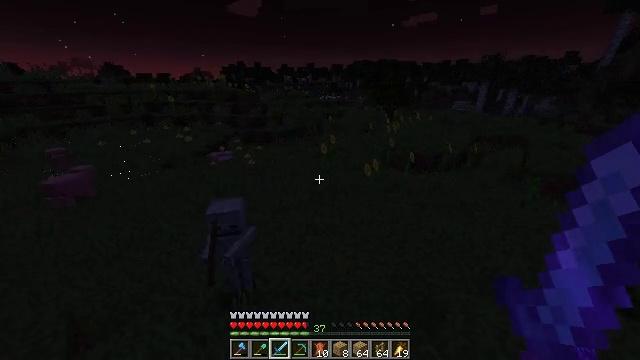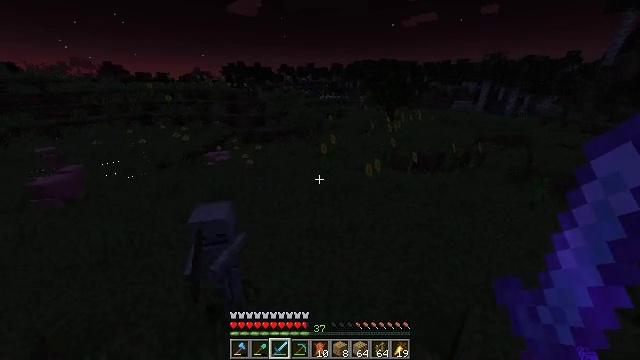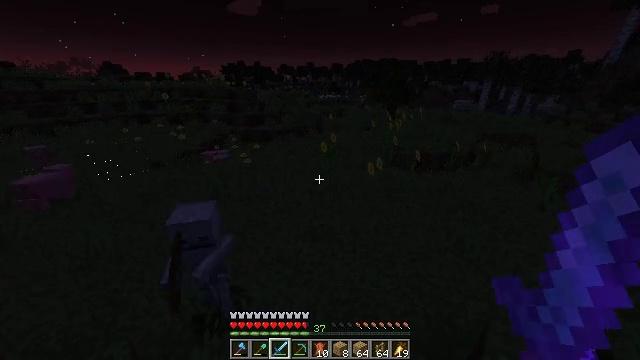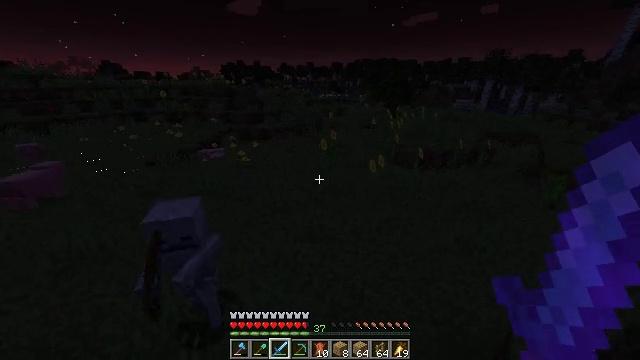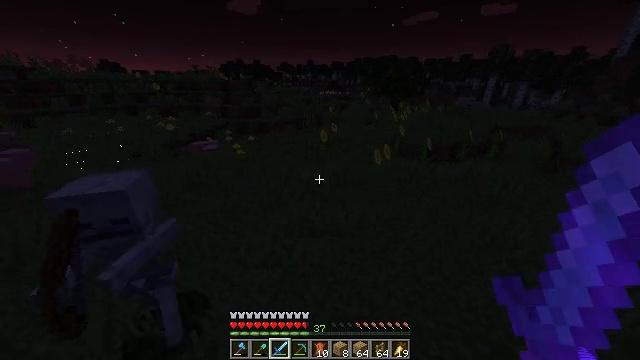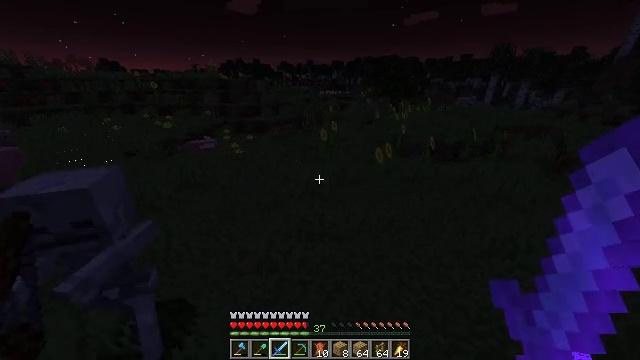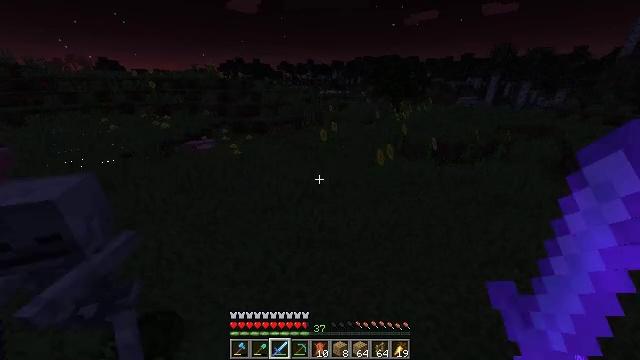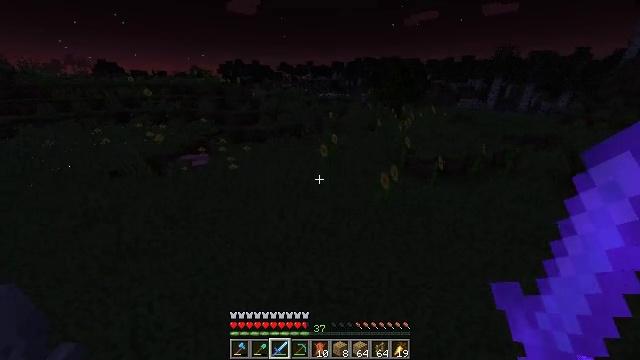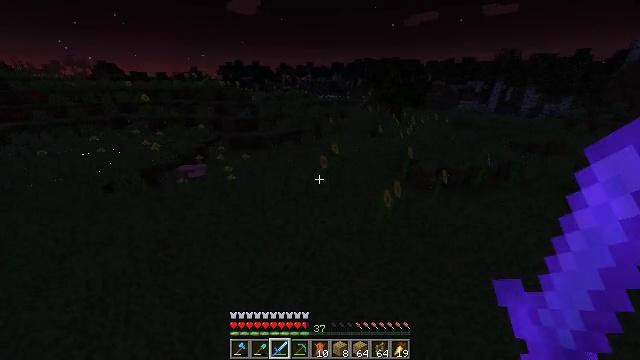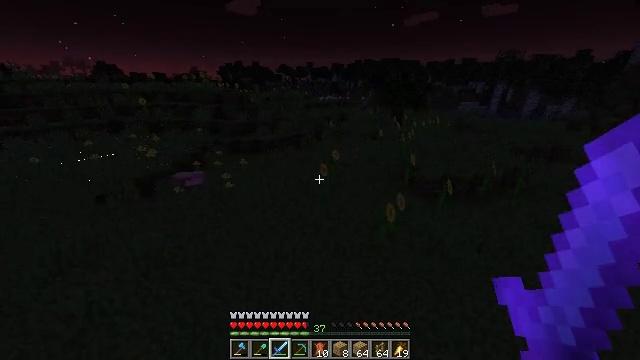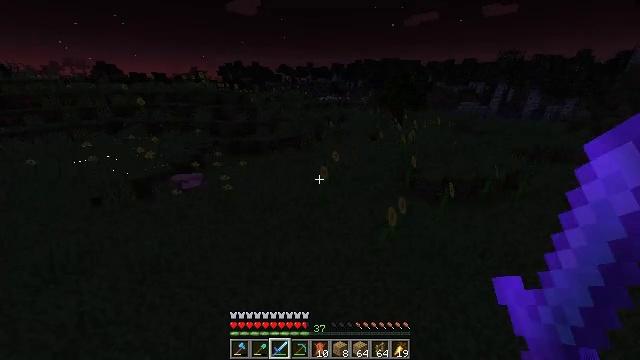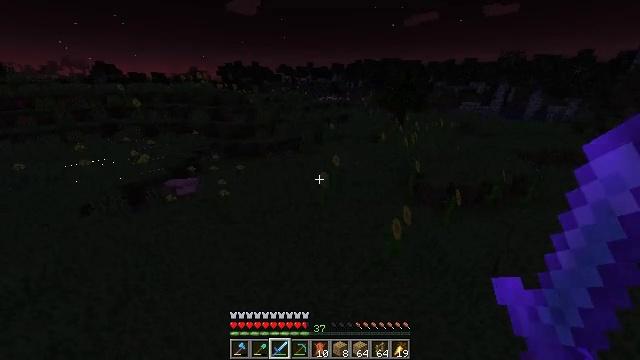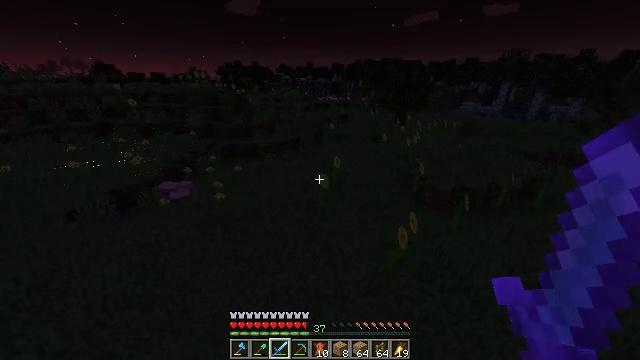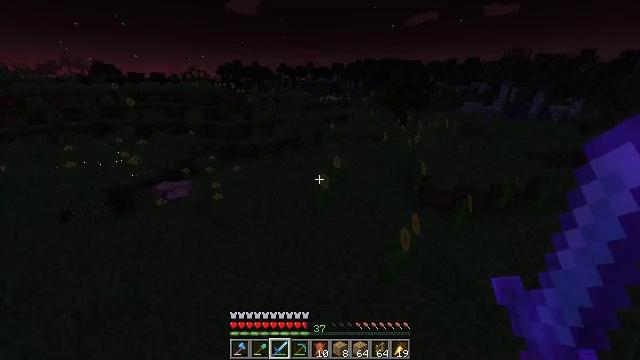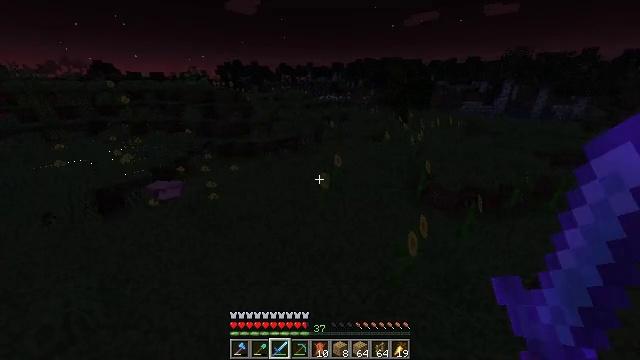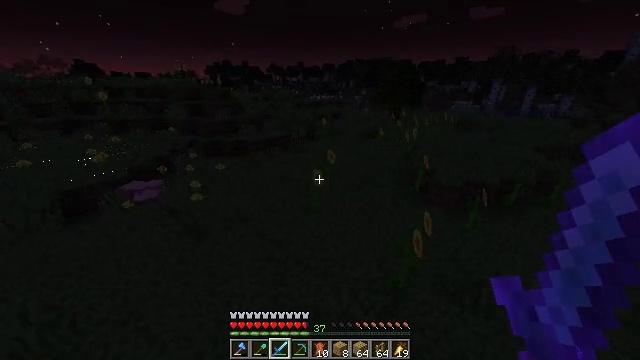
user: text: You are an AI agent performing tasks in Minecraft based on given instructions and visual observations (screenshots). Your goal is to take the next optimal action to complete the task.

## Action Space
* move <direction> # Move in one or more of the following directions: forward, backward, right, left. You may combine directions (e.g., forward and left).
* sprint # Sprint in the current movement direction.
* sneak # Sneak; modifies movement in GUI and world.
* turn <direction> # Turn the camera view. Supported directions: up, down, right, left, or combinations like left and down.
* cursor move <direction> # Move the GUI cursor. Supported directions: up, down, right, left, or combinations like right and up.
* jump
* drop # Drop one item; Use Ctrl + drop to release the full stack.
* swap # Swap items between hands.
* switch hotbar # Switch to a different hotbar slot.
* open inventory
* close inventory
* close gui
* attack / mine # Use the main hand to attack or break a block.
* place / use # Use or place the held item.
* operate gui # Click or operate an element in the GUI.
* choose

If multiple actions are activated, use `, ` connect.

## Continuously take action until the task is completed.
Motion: motion action
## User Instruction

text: Remove birch leaves from trees.
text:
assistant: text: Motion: move forward, jump
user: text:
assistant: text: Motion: move forward, jump
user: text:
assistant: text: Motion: move forward, jump
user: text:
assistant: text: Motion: move forward, jump
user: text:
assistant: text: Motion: move forward, jump
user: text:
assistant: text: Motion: move forward, sprint, jump
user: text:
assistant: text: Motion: move forward, sprint, jump
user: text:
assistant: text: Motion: move forward, sprint, jump
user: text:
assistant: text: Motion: move forward, jump
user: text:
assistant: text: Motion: move forward, jump
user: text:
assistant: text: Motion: move forward, jump
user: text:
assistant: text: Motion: move forward, jump
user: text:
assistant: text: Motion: move forward, jump
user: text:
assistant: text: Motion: move forward, jump
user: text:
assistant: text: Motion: move forward, turn right, jump
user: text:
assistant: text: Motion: move forward, sprint, turn right, jump
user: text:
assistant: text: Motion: move forward, sprint, turn right, jump
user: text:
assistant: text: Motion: move forward, sprint, turn right, jump
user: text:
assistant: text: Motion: move forward, sprint, turn right, jump
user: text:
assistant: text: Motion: move forward, sprint, turn right, jump
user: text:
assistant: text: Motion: move forward, turn right, jump
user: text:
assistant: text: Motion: move forward, jump
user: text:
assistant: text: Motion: move forward, jump
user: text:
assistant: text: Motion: move forward, jump
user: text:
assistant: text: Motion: move forward, jump
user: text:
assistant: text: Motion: move forward, jump
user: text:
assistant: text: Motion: move forward, jump
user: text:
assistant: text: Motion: move forward, jump
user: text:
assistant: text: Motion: move forward, jump
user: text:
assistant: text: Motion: move forward, sprint, jump